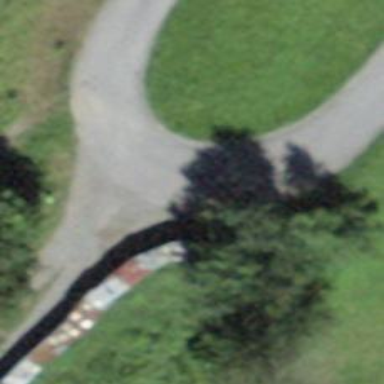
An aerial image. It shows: Bench.